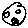
Label: moon